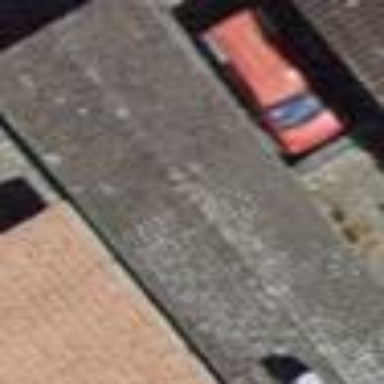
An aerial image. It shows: Garage building.